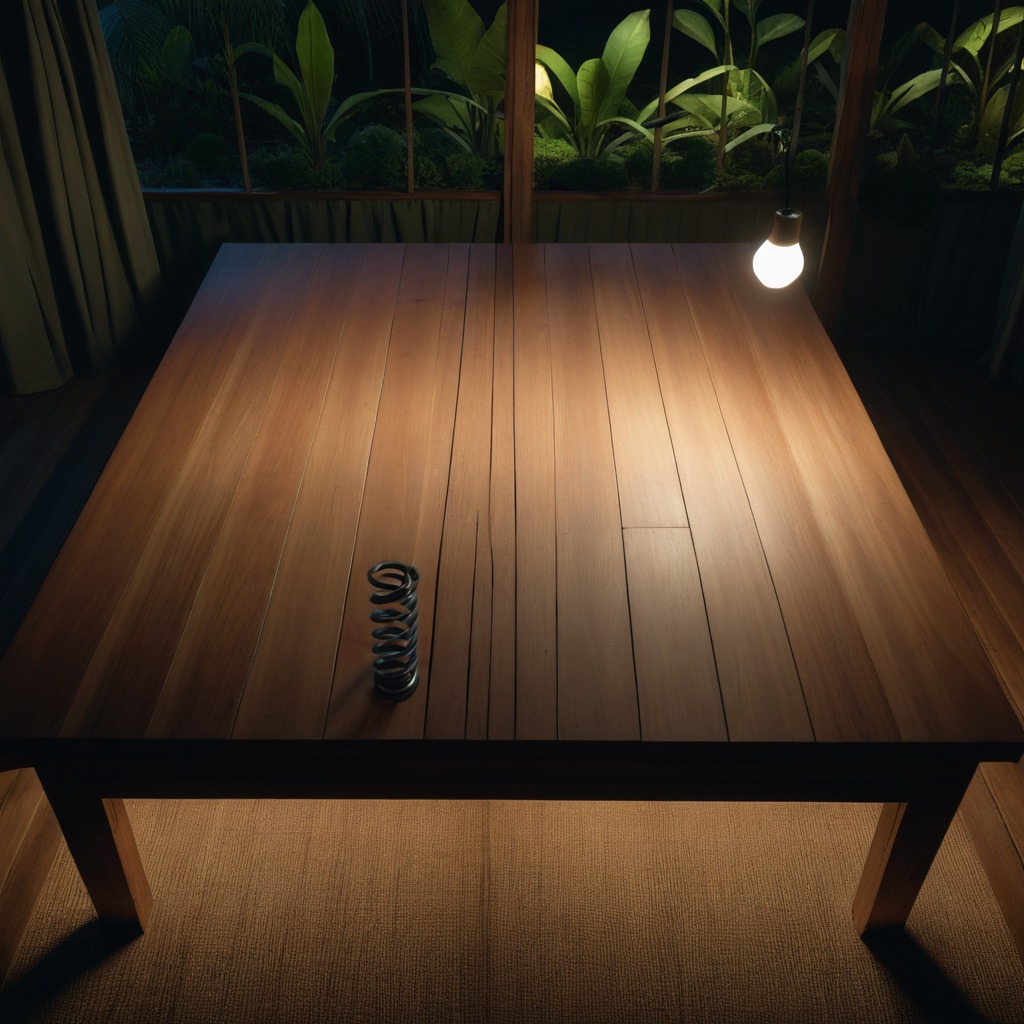
A coiled metal spring is lying on a wooden table inside a jungle field workshop tent at night.